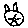
Label: cat